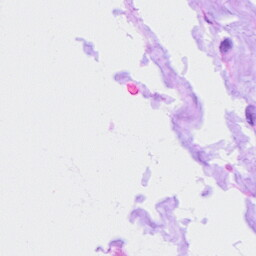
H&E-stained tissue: Ovarian